Question: I am programming an add-on application for a meteorological data viewing application. I need to read the application's status bar. I know it will probably mean calling some Win32 code, but I found nothing in online research.
The status bar looks like this.

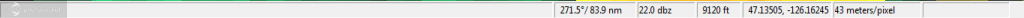
Answer: What you'll want is 'GetWindowText', but you have to pass it the HWnd of the status bar panel you want to read. Retrieving that is nearly impossible, but not impossible.
You can use 'EnumWindows' and 'EnumChildWindows' to through the application and find the text.